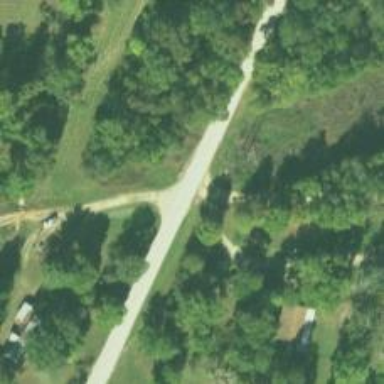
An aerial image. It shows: Residential road.